A bearing vibration time series has been folded into this square grayscale image, one row per segment of consecutive samples. Based on the visible evidence, which condition applies: normal, inner_race, outer_race, ball?
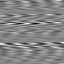
Answer: outer_race